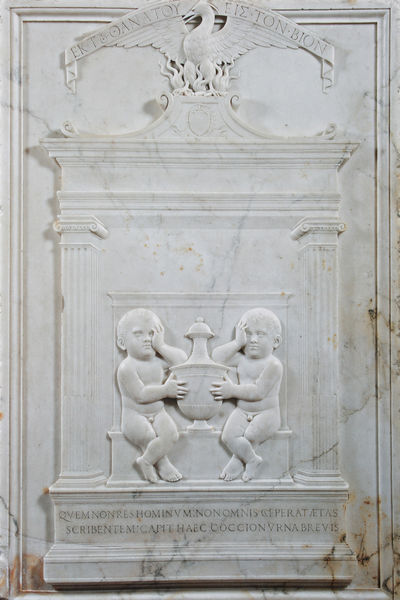
Titel: Epitaph für Marcantonio Coccio Sabellico
Künstler: Tullio Lombardo
Standort: Venedig
Institution: Museo Correr
Schlagwörter: adler, feuer, flügel, hand, nackt, vogel, weiß, menschen, sitzen, grau, hell, marmor, männer, säule, säulen, dach, flasche, wand, architektur, arm, arme, band, federn, geschichte, gesicht, rahmen, sockel, stein, tod, trauer, hände, kelch, sitzend, kind, klassizismus, traurig, brunnen, kinder, amphore, engel, kannelierung, krug, skulptur, ton, vase, beine, relief, topf, schrift, schwan, zwei, jungen, knaben, giebel, baby, bank, pilaster, symmetrie, inschrift, plastik, junge, ellenbogen, foto, penis, schild, deckel, flamme, gefäss, flammen, jungs, denkmal, symmetrisch, text, friedhof, pfau, pelikan, kapitelle, rom, kapitell, portal, wappen, gesims, grab, ionisch, portikus, griechisch, adern, griechenland, porticus, basis, pokal, putten, putti, schrein, urne, gefüge, asche, deckelvase, grabmal, klassisch, monument, weinend, gedenkstein, fau, latein, beschriftet, stele, spiegelgleich, spruchband, grabstein, zwillinge, phönix, grabplatte, flachrelief, romulus und remus, feuervogel, grabinschrift, aderung, trauergestus, junden, carrara, spielgelbild, inskription, bion, brevis